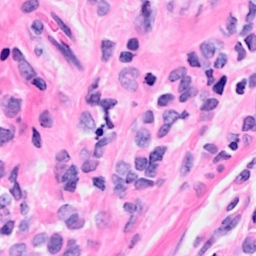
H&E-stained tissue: Breast